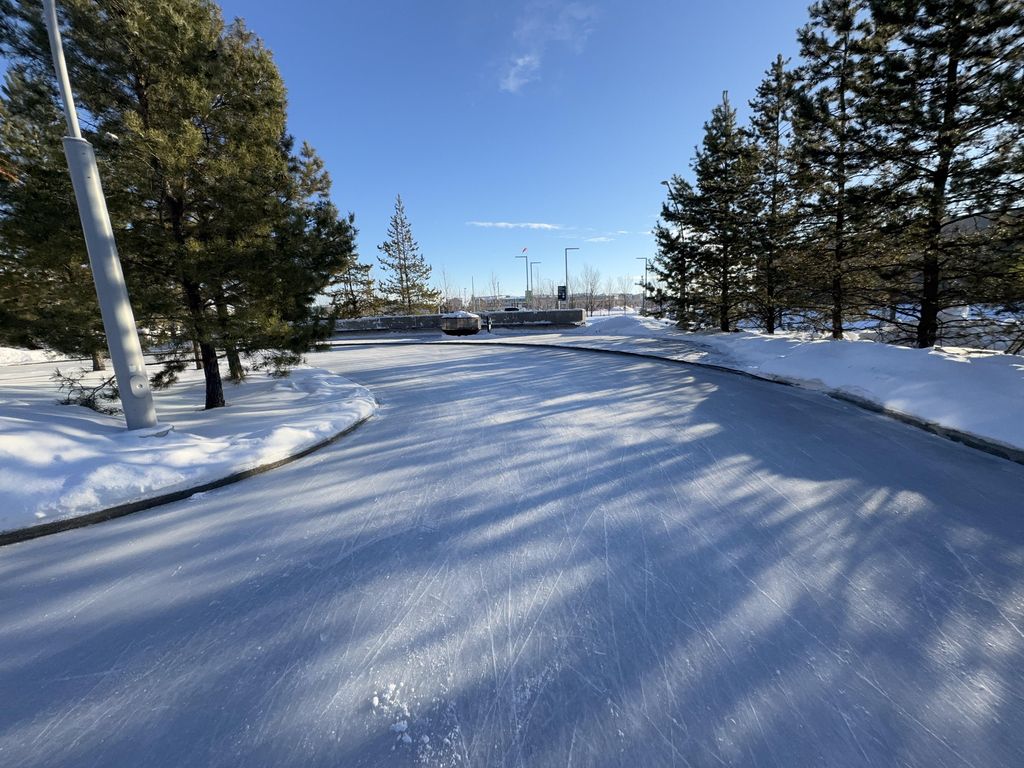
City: edmonton